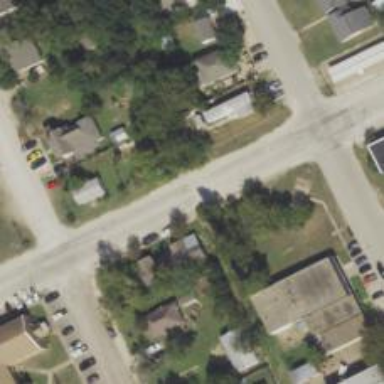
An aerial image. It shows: Alleyway designated as service road.